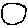
Label: circle